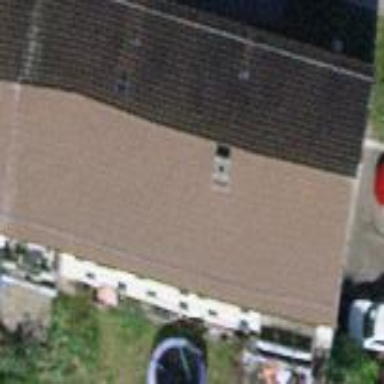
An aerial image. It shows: Gabled roof on building that houses apartments.